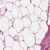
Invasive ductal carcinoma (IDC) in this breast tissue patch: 0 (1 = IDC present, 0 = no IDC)